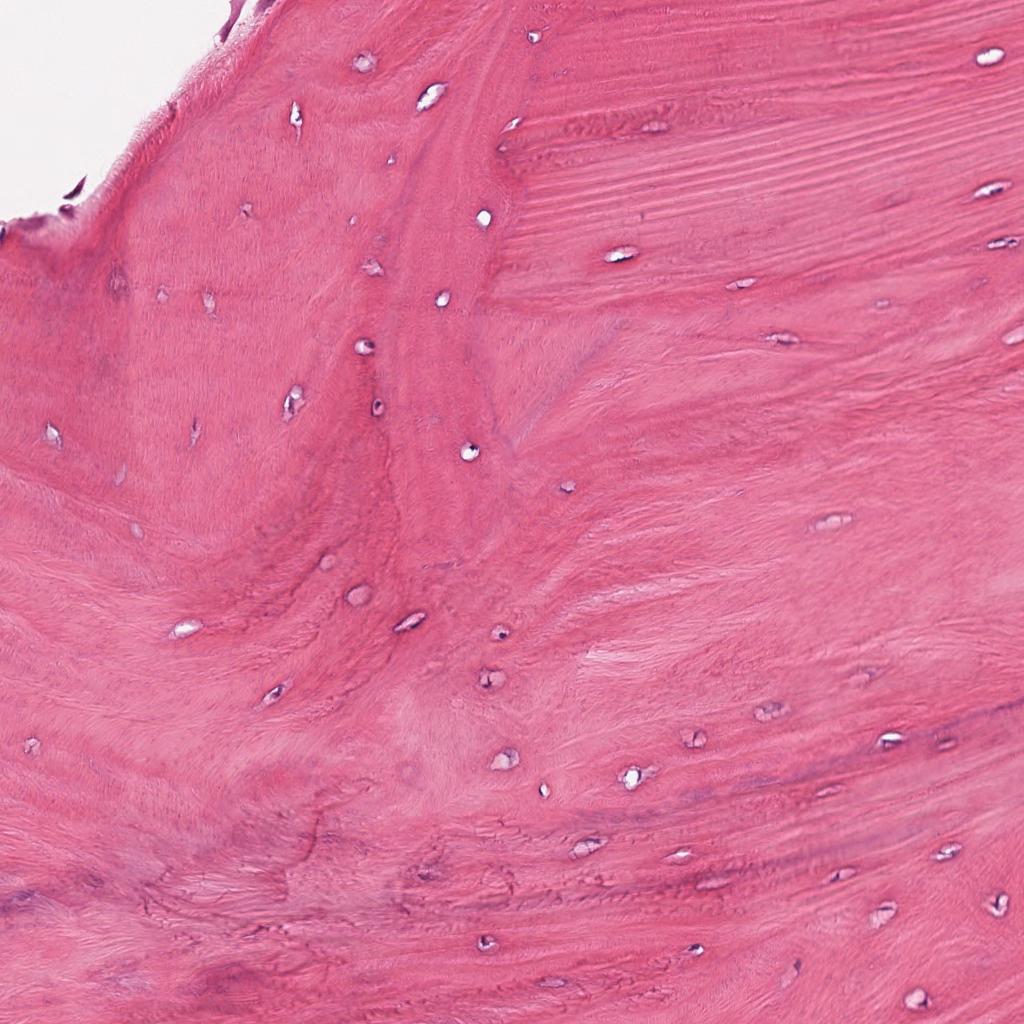
Label: Non-Tumor